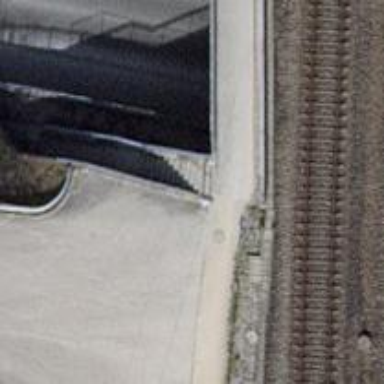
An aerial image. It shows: Set of steps on the road.